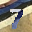
Label: 7